Question: I'm trying to find a way to have a form that displays the fields horizontally rather than vertically....with the exception of the last column. I'd like that to span vertically. Here's the code I have for getting the 2 columns the way I'd like them:
'''
<html>
<head>
<style type="text/css">
.display-label, .editor-label
{
margin: 1em 0 0 0;
display: block;
width: 300px;
}
.display-field, .editor-field
{
margin: 0.5em 0 0 0;
display: block;
width: 300px;
}
.sameline-wrapper
{
float: left;
display: inline;
}
.newline
{
display: block;
clear: both;
}
</style>
</head>
<body>
<form action="test.html" method="post">
<div class="newline">
<div class="sameline-wrapper">
<div class="display-label">
Here is a field:
</div>
<div class="display-field">
<input type="text" id="t1" style="width: 100px;" />
</div>
</div>
<div class="sameline-wrapper">
<div class="display-label">
Here is a second field:
</div>
<div class="display-field">
<input type="text" id="t2" style="width: 100px;" />
</div>
</div>
</div>
<div class="newline">
<div class="sameline-wrapper">
<div class="display-label">
Here is a third field:
</div>
<div class="display-field">
<input type="text" id="t3" style="width: 100px;" />
</div>
</div>
<div class="sameline-wrapper">
<div class="display-label">
Here is a fourth field:
</div>
<div class="display-field">
<input type="text" id="t4" style="width: 100px;" />
</div>
</div>
</div>
<div class="newline">
<div class="sameline-wrapper">
<div class="display-label">
Here is a fifth field:
</div>
<div class="display-field">
<input type="text" id="Text1" style="width: 100px;" />
</div>
</div>
<div class="sameline-wrapper">
<div class="display-label">
Here is a sixth field:
</div>
<div class="display-field">
<input type="text" id="Text2" style="width: 100px;" />
</div>
</div>
</div>
<div class="newline">
<div class="sameline-wrapper">
<div class="display-label">
Here is a seventh field:
</div>
<div class="display-field">
<input type="text" id="Text3" style="width: 100px;" />
</div>
</div>
<div class="sameline-wrapper">
<div class="display-label">
Here is a eigth field:
</div>
<div class="display-field">
<input type="text" id="Text4" style="width: 100px;" />
</div>
</div>
</div>
</form>
</body>
</html>
'''
What I'm trying to accomplish now is to have a 3rd column to the left that spans the entire height of the other rows. The idea is to have a textarea control in there and it all look uniform. I've added this image to help see what I'm trying to do:

and here's a fiddle:
<URL>
I just don't know how to get that 3rd column to line up to the left of the others and to be the same height (vertically) as the other rows. Any help is greatly appreicated!
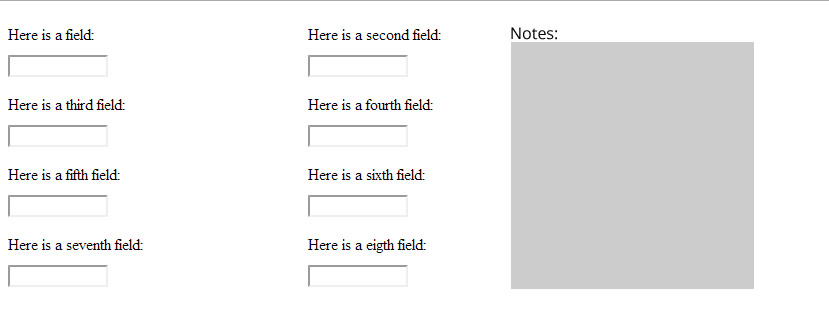
Answer: Rearrange your html to specify one div for each column like this:
'''
<html>
<head>
<style type="text/css">
.newspaperCol
{
float: left;
width: 33%;
}
.display-label
{
margin: 1em 0 0 0;
display: block;
}
.display-field
{
margin: 0.5em 0 0 0;
display: block;
}
</style>
</head>
<body>
<div class="newspaperCol">
<label class="display-label">Field 1:</label>
<input class="display-field" type="text" id="text1">
<br />
<label class="display-label">Field 3:</label>
<input class="display-field" type="text" id="text3">
<br />
<label class="display-label">Field 5:</label>
<input class="display-field" type="text" id="text5">
<br />
<label class="display-label">Field 7:</label>
<input class="display-field" type="text" id="text7">
</div>
<div class="newspaperCol">
<label class="display-label">Field 2:</label>
<input class="display-field" type="text" id="text2">
<br />
<label class="display-label">Field 4:</label>
<input class="display-field" type="text" id="text4">
<br />
<label class="display-label">Field 6:</label>
<input class="display-field" type="text" id="text6">
<br />
<label class="display-label">Field 8:</label>
<input class="display-field" type="text" id="text8">
</div>
<div class="newspaperCol">
<label class="display-label">Notes:</label>
<textarea rows="17" cols="30" id="notestext"></textarea>
</div>
</body>
</html>
'''
I re-read your question and updated my answer using more of your original code. I think you're missing some HTML for the notes elements. Try adding the colLeft and colRight css classes and the associated "div" elements shown below.
'''
<html>
<head>
<style type="text/css">
.colLeft
{
float: left;
width: 66%;
}
.colRight
{
float: left;
width: 33%;
}
.display-label, .editor-label
{
margin: 1em 0 0 0;
display: block;
width: 300px;
}
.display-field, .editor-field
{
margin: 0.5em 0 0 0;
display: block;
width: 300px;
}
.sameline-wrapper
{
float: left;
display: inline;
}
.newline
{
display: block;
clear: both;
}
</style>
</head>
<body>
<form action="test.html" method="post">
<div class="colLeft">
<div class="newline">
<div class="sameline-wrapper">
<div class="display-label">
Here is a field:
</div>
<div class="display-field">
<input type="text" id="t1" style="width: 100px;" />
</div>
</div>
<div class="sameline-wrapper">
<div class="display-label">
Here is a second field:
</div>
<div class="display-field">
<input type="text" id="t2" style="width: 100px;" />
</div>
</div>
</div>
<div class="newline">
<div class="sameline-wrapper">
<div class="display-label">
Here is a third field:
</div>
<div class="display-field">
<input type="text" id="t3" style="width: 100px;" />
</div>
</div>
<div class="sameline-wrapper">
<div class="display-label">
Here is a fourth field:
</div>
<div class="display-field">
<input type="text" id="t4" style="width: 100px;" />
</div>
</div>
</div>
<div class="newline">
<div class="sameline-wrapper">
<div class="display-label">
Here is a fifth field:
</div>
<div class="display-field">
<input type="text" id="Text1" style="width: 100px;" />
</div>
</div>
<div class="sameline-wrapper">
<div class="display-label">
Here is a sixth field:
</div>
<div class="display-field">
<input type="text" id="Text2" style="width: 100px;" />
</div>
</div>
</div>
<div class="newline">
<div class="sameline-wrapper">
<div class="display-label">
Here is a seventh field:
</div>
<div class="display-field">
<input type="text" id="Text3" style="width: 100px;" />
</div>
</div>
<div class="sameline-wrapper">
<div class="display-label">
Here is a eigth field:
</div>
<div class="display-field">
<input type="text" id="Text4" style="width: 100px;" />
</div>
</div>
</div>
</div>
<div class="colRight">
<label>Notes:</label>
<textarea rows="15" cols="30" id="notestext"></textarea>
</div>
</form>
</body>
</html>
'''